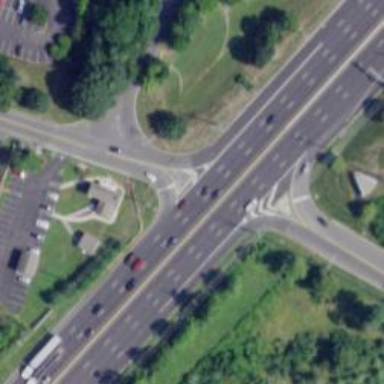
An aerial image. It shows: Trunk link highway.